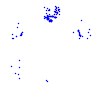
Particle: proton